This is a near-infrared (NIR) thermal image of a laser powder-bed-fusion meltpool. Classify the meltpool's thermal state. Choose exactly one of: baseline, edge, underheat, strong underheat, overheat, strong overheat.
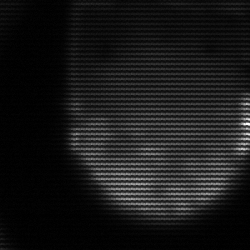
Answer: edge